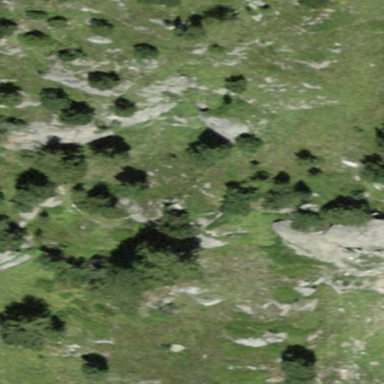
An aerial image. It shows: Forest area.